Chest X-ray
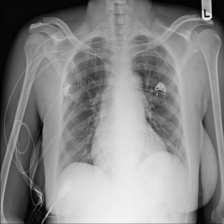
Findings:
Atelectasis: negative
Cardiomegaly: negative
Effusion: negative
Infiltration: negative
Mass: negative
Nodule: negative
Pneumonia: negative
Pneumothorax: negative
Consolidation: negative
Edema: negative
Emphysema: negative
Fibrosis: negative
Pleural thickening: negative
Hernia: negative